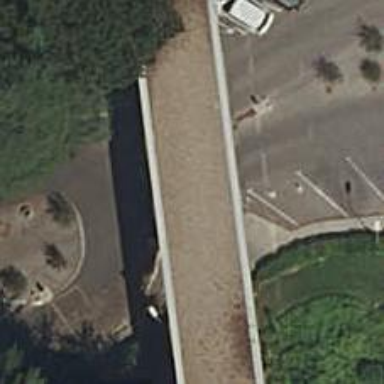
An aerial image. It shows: Lift gate barrier.